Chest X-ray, AP view. Patient: 52 years old, sex F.
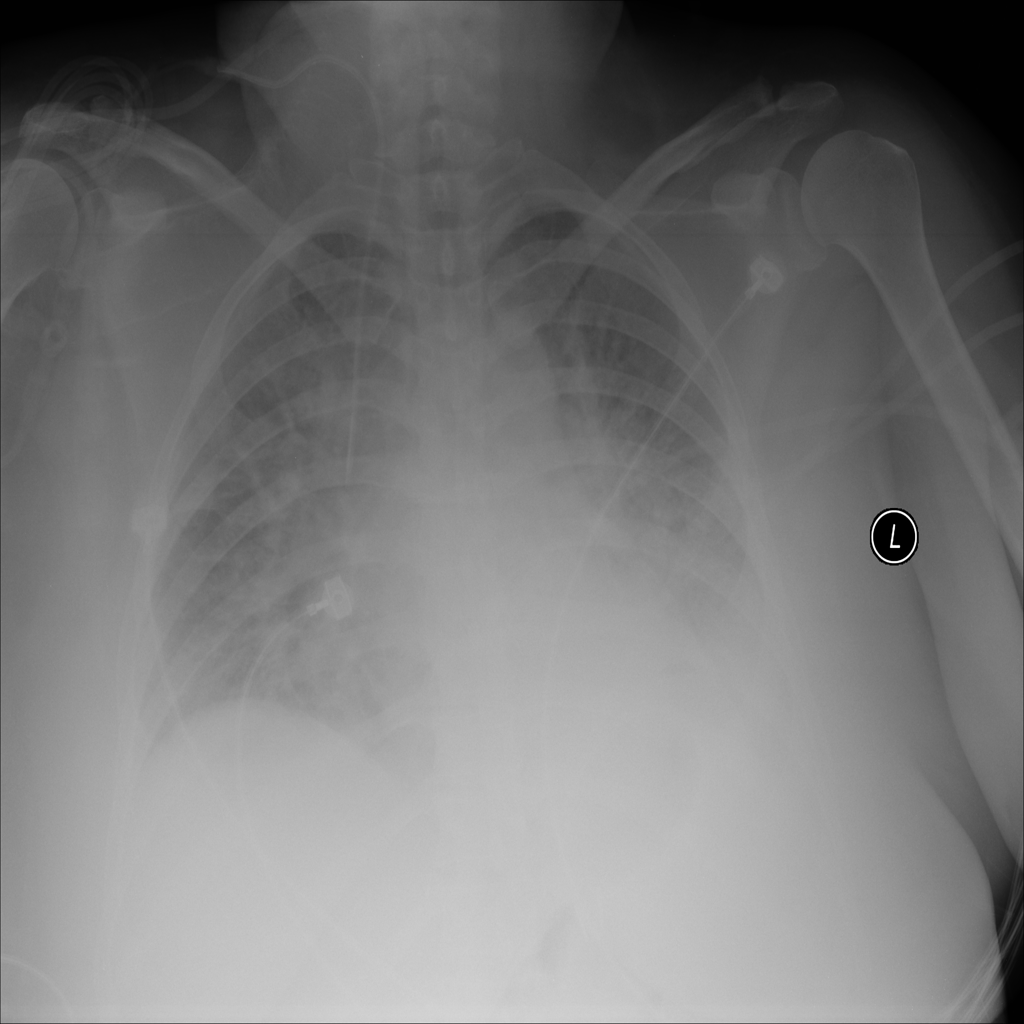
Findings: Atelectasis, Effusion, Infiltration